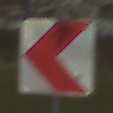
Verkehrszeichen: RichtungstafelnInKurvenKleinRechts
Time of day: MorningAfternoon
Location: Outdoor (Suburban)
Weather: PartlyCloudy
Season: NotSpecified
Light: Natural